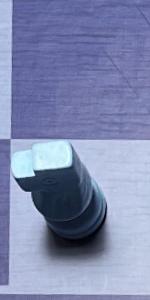
Label: Knight_White